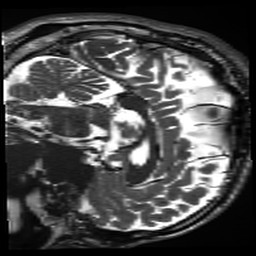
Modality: inplaneT2
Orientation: sagittal
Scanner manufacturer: siemens
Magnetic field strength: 3 T
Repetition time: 11 s
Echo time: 0.059 s